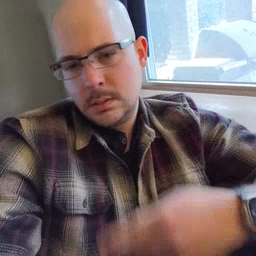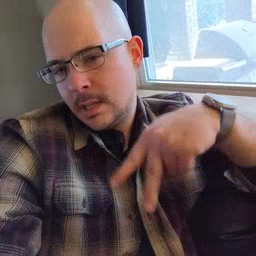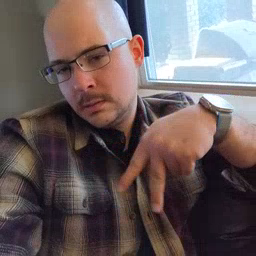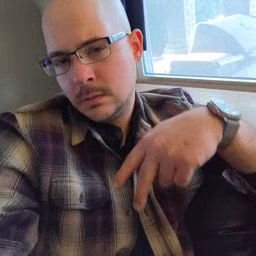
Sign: dance